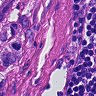
Metastatic tissue present: yes